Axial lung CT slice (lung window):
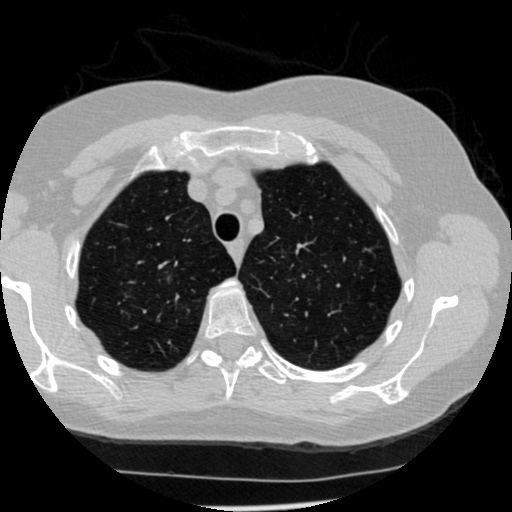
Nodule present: no